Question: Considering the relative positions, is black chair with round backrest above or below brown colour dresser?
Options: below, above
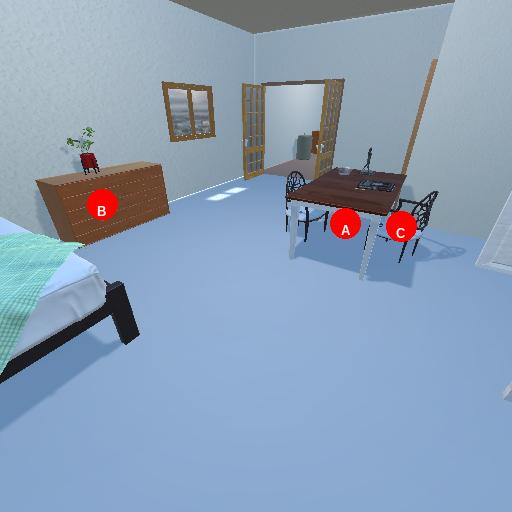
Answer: below